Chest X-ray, PA view. Patient: 24 years old, sex F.
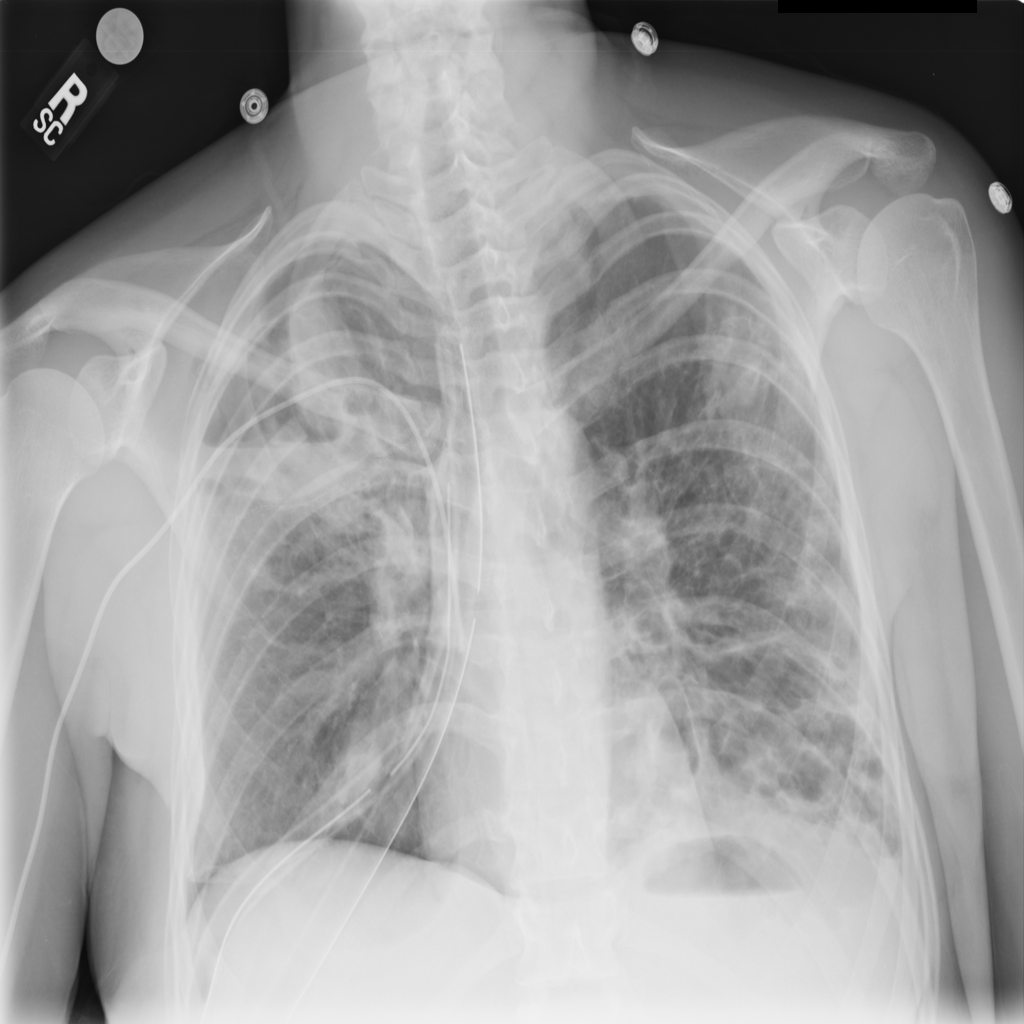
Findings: Emphysema